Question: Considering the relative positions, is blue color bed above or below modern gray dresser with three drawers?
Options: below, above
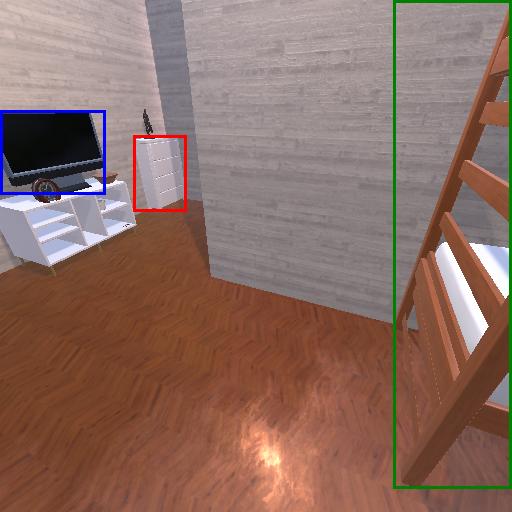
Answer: below